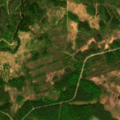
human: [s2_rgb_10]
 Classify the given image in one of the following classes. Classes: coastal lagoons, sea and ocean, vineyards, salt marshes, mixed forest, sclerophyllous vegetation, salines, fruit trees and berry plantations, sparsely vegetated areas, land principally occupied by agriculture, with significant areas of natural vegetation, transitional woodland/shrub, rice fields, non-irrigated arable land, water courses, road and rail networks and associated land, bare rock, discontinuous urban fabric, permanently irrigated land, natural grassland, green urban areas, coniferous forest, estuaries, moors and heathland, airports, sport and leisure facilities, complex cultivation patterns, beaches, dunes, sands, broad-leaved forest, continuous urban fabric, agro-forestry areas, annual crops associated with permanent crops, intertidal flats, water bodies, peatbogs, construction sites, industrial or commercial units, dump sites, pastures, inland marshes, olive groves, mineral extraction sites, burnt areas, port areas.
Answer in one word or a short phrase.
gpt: mixed forest, transitional woodland/shrub, peatbogs